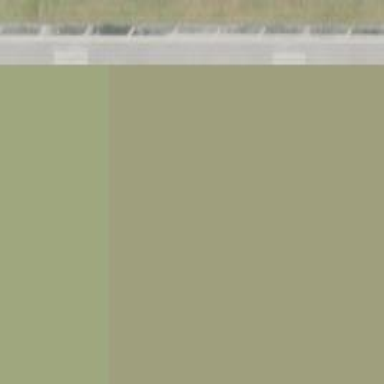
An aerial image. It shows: View of taxiway at the airport.